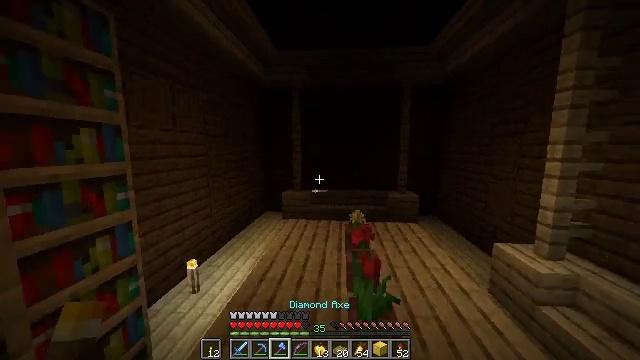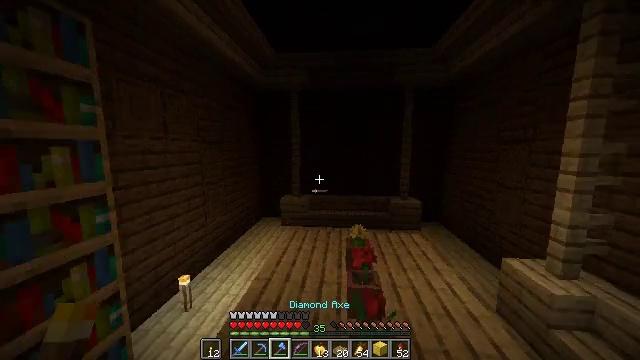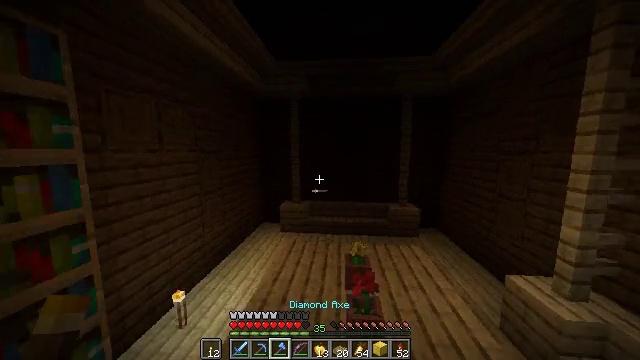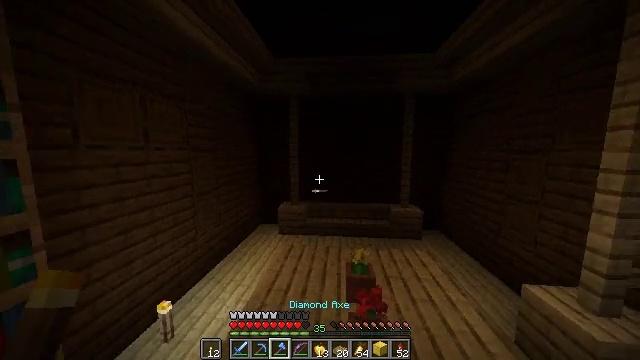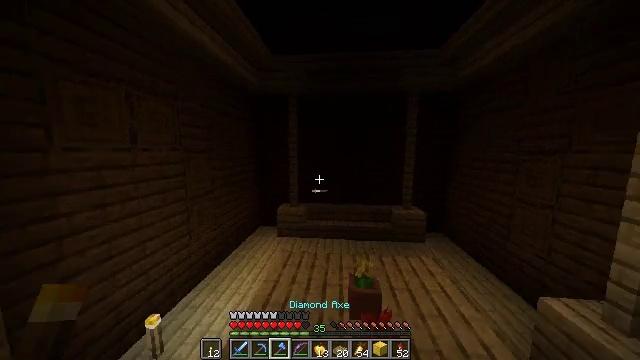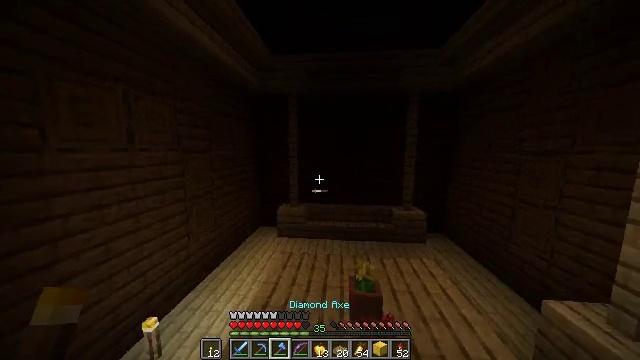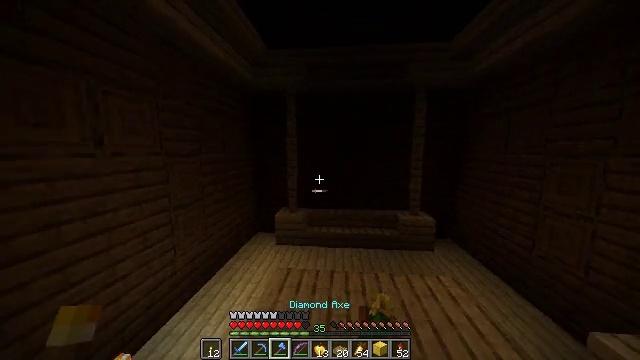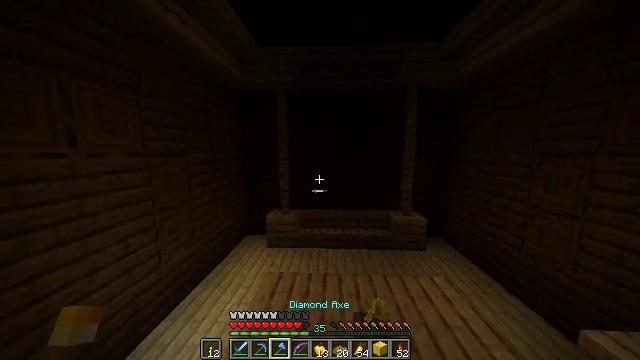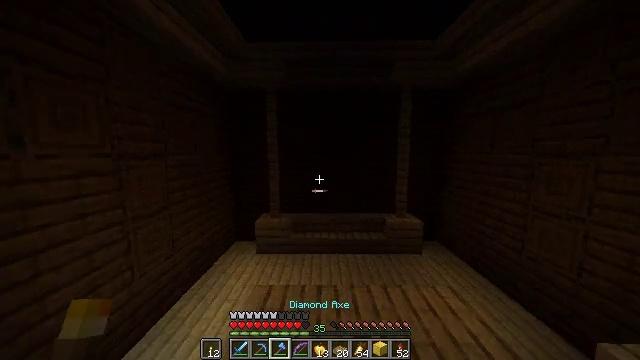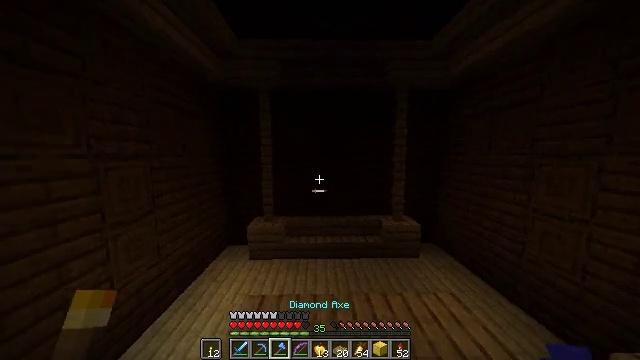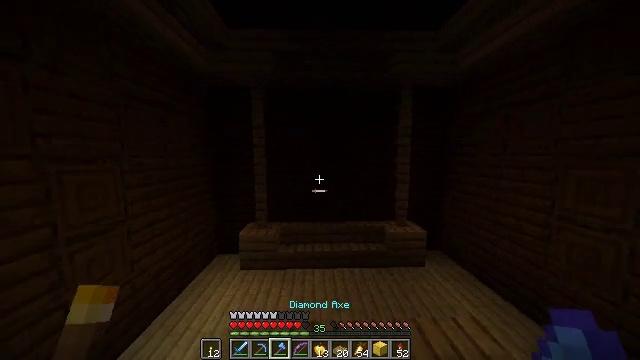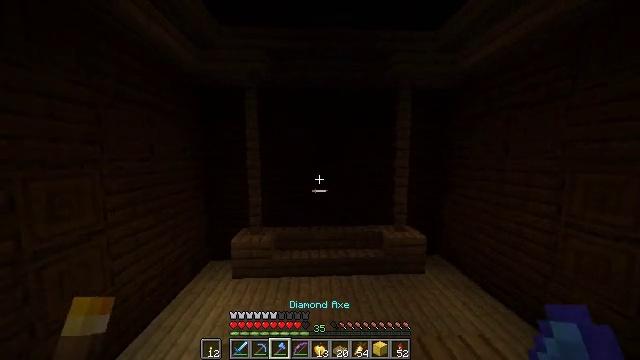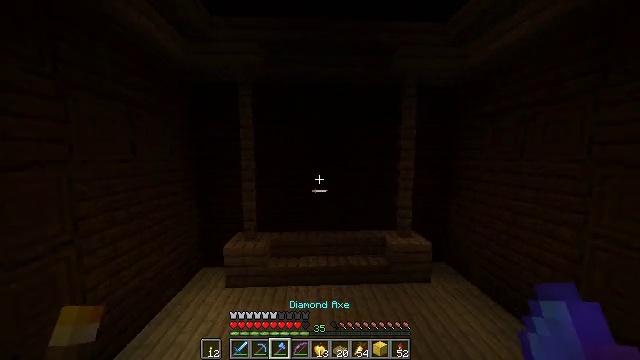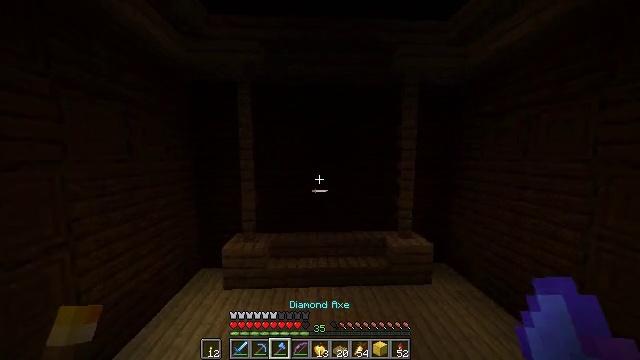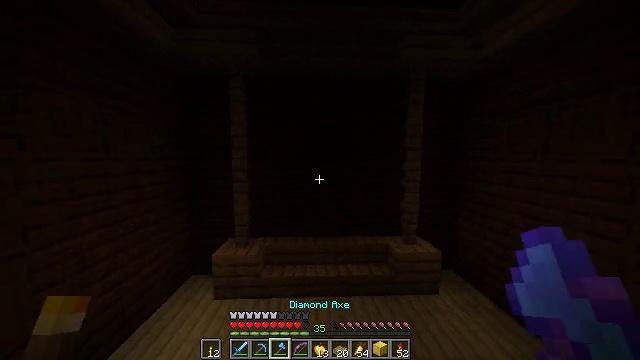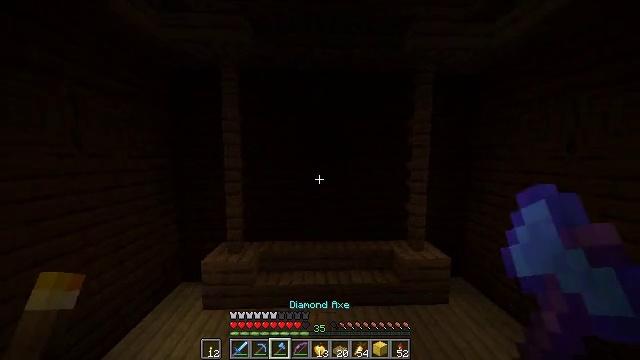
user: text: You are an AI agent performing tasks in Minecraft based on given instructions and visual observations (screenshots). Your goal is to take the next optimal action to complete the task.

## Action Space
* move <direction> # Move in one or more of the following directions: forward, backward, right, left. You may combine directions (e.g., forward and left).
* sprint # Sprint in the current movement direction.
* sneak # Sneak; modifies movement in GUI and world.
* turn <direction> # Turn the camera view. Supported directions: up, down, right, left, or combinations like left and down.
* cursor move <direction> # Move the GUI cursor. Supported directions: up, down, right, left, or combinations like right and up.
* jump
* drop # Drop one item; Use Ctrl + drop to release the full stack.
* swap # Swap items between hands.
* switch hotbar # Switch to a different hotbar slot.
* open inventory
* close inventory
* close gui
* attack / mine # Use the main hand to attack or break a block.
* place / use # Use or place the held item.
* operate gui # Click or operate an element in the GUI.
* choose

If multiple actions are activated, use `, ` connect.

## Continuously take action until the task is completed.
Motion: motion action
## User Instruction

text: Mine the dark oak log from a tree.
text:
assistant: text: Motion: move forward, sprint
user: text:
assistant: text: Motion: move forward, sprint
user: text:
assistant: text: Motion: move forward, sprint
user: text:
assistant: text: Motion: move forward, sprint
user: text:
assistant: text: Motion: move forward, sprint
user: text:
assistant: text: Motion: move forward, sprint
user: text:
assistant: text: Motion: move forward, sprint, turn right
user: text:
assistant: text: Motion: move forward, sprint, turn right
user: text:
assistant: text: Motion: move forward, sprint, turn right
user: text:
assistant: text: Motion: move forward, sprint
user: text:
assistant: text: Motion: move forward, sprint
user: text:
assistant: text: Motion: move forward, sprint
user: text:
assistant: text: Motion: move forward, sprint
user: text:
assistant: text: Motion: move forward, sprint
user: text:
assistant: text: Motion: move forward, sprint
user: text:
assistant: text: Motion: move forward, sprint
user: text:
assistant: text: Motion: move forward, sprint
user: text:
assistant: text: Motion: move forward, sprint
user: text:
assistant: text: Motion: move forward, sprint
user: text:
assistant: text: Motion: move forward, sprint
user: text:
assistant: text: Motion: move forward, sprint
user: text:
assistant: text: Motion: move forward, sprint
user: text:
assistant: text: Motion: move forward, sprint
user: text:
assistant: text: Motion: move forward
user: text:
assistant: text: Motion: move forward
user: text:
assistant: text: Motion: move forward
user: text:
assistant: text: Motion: move forward
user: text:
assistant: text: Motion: move forward, attack / mine
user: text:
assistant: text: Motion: move forward, attack / mine
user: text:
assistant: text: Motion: move forward, attack / mine